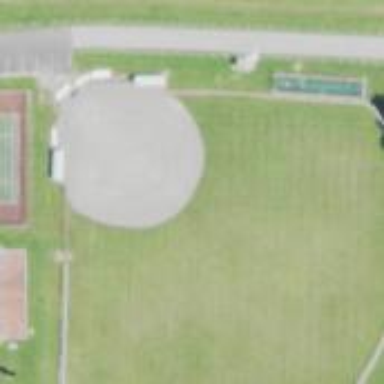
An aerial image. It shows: Baseball pitch for leisure land.